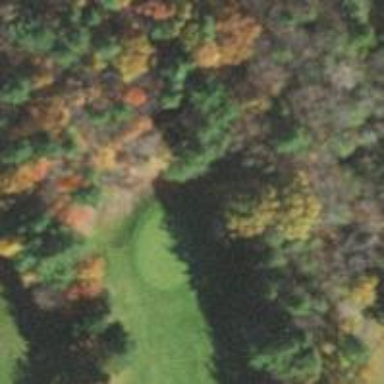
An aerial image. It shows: Golf hole.